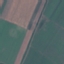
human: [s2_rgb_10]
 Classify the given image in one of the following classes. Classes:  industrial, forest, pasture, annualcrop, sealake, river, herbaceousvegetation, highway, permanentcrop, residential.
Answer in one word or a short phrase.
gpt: AnnualCrop